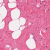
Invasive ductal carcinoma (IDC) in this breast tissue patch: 0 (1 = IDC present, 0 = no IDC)